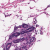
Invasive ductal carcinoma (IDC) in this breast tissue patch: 0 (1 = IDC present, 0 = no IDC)